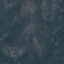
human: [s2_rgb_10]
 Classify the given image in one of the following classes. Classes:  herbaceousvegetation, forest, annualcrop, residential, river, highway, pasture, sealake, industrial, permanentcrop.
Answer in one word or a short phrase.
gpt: HerbaceousVegetation